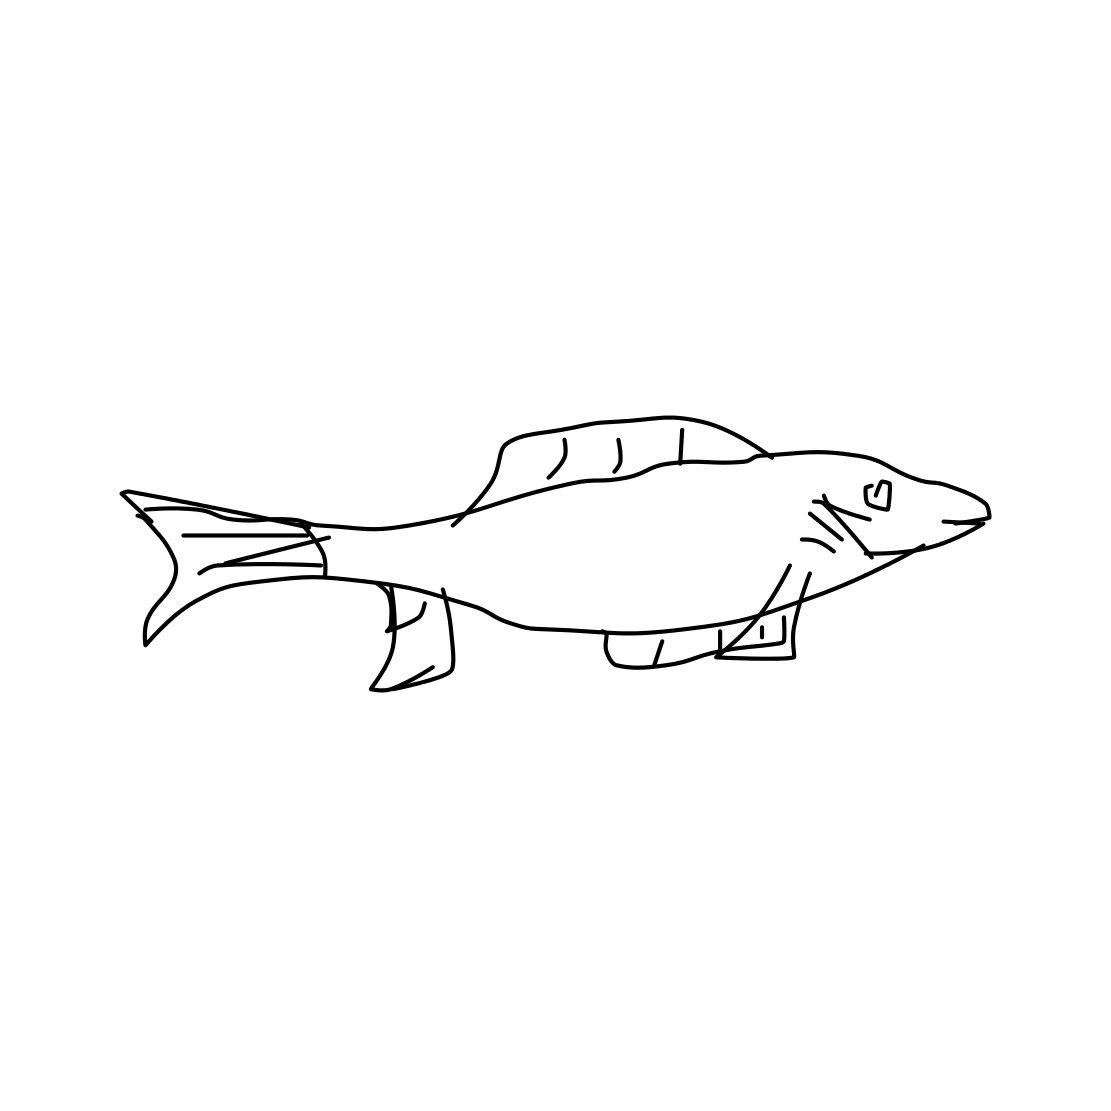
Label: fish